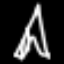
Label: The Eiffel Tower